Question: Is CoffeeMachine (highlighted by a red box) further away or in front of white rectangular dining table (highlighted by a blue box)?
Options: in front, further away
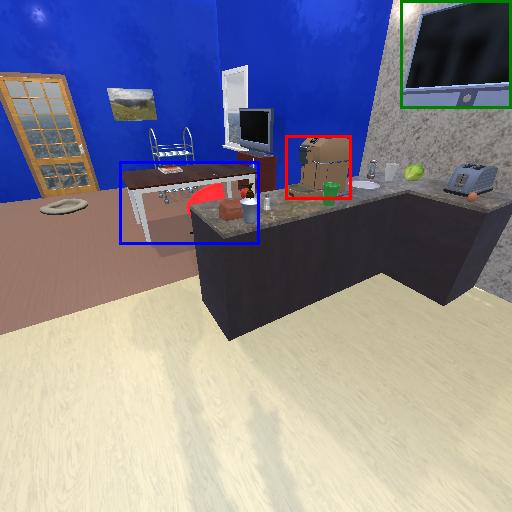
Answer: in front